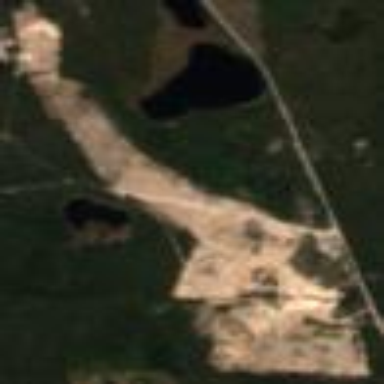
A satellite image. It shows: Quarry area.